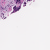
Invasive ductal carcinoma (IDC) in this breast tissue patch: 0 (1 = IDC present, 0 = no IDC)